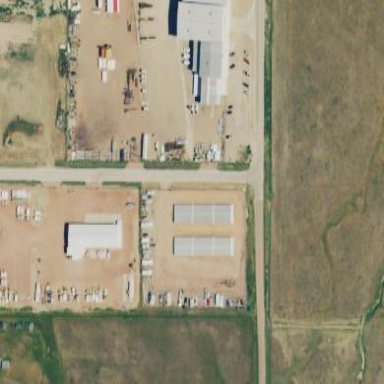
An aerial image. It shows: Storage rental shop.